Question: I want to set height of child element of flexbox item to 100%. But it doesn't work.
This is the <URL> of these code.
Now, I compromised this solution with setting 'position : absolute' and 'top : 0; right : 0; bottom : 0; left : 0;' of the inner child element. Can you tell me why the method above cannot work? Is there any solution not doing with 'position'.

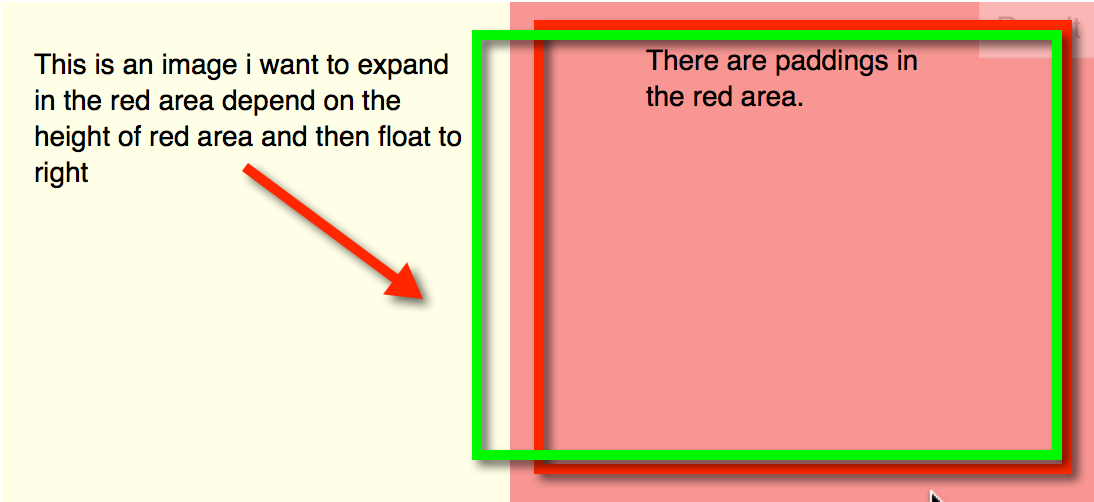
Answer: It's because you're using 'height: 100%' for '.wrapper__second__thumb__inner', which is contained inside '.wrapper__thumb' that doesn't have 'height' for itself ('0px height'), so '.wrapper__second__thumb__inner' will also have '0px height'.
What you need is to add 'height: 100%' to '.wrapper__thumb', or remove it completely from the 'HTML', so '.wrapper__second__thumb__inner' will have it's 'height' directly from the '.wrapper__second'
Here's the <URL>